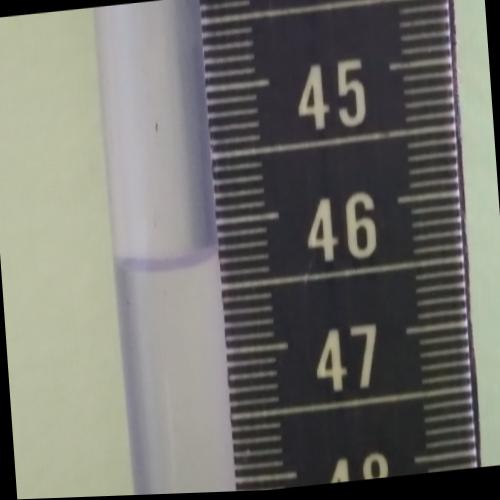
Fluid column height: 46.3 cm